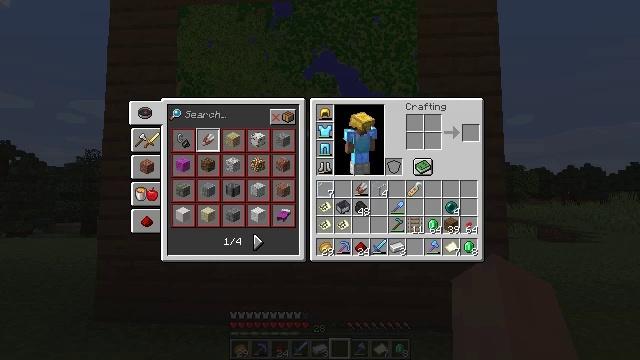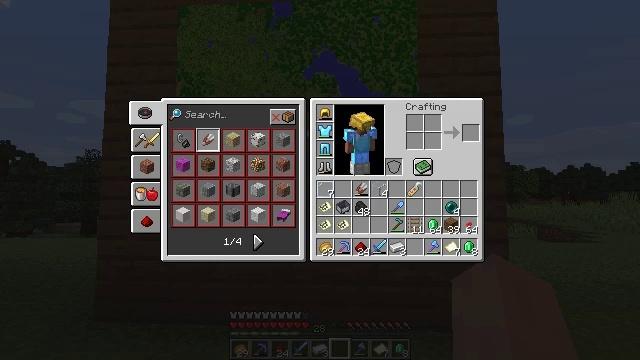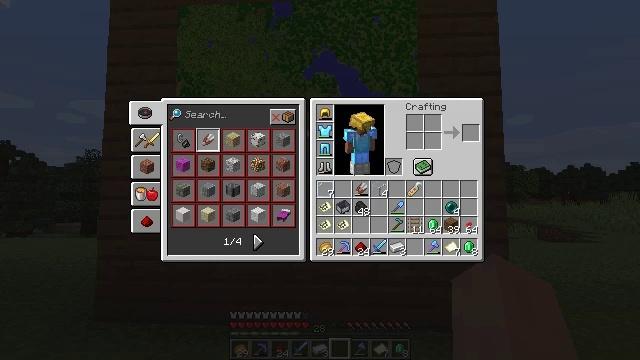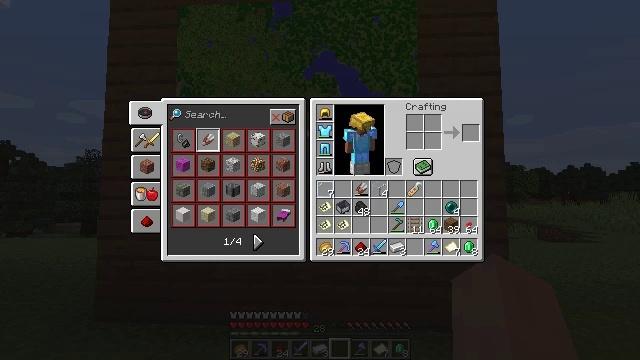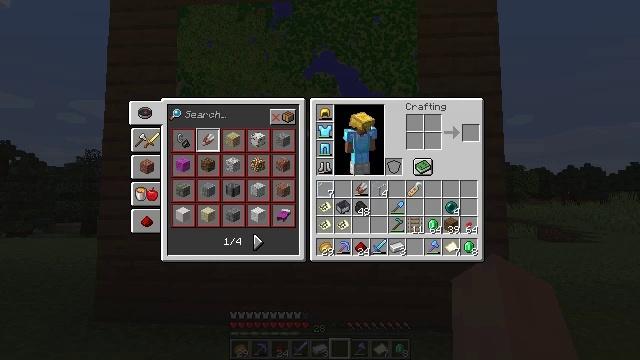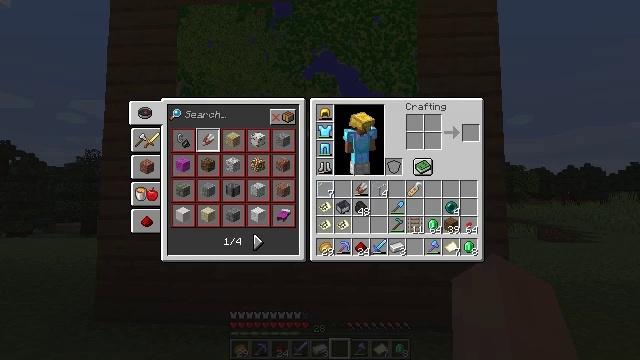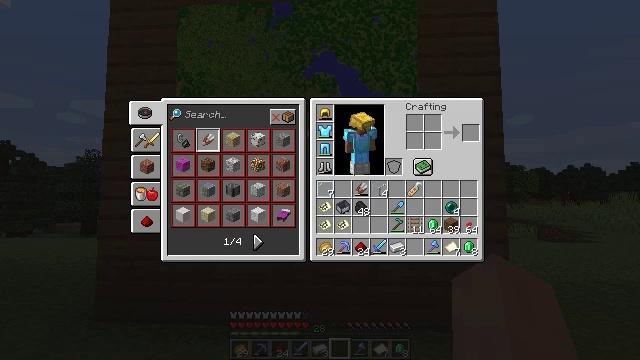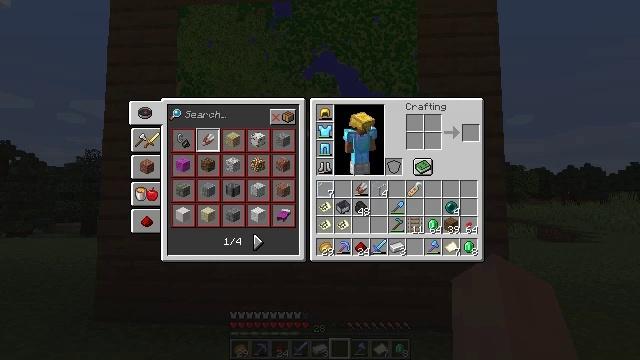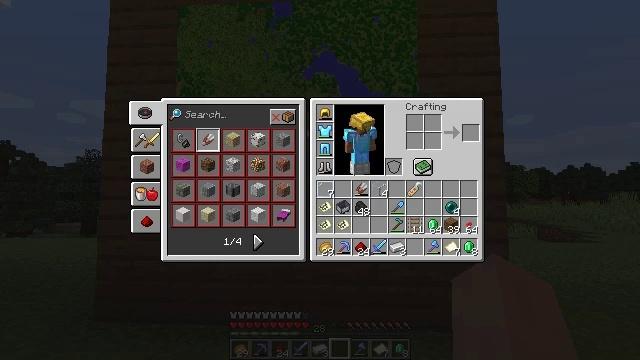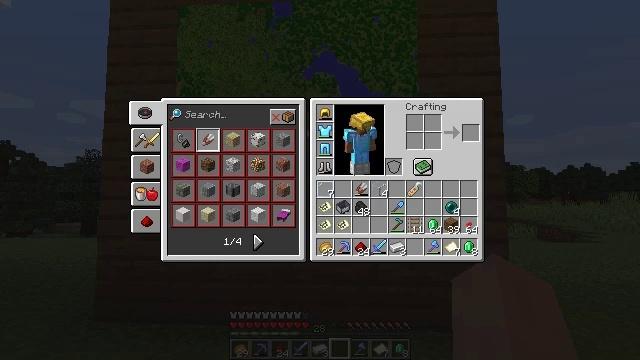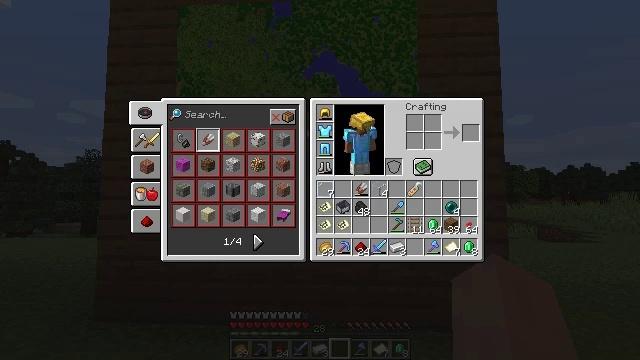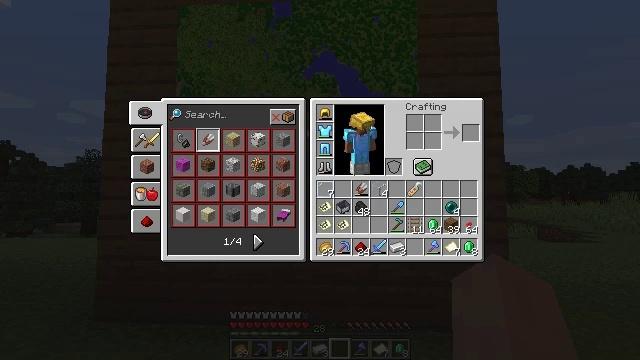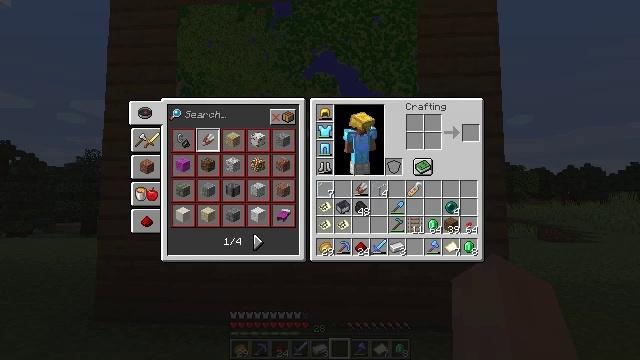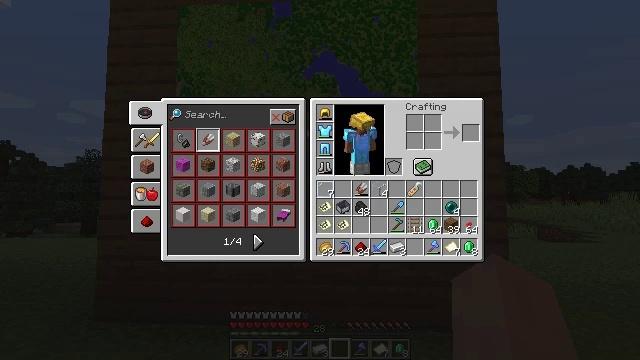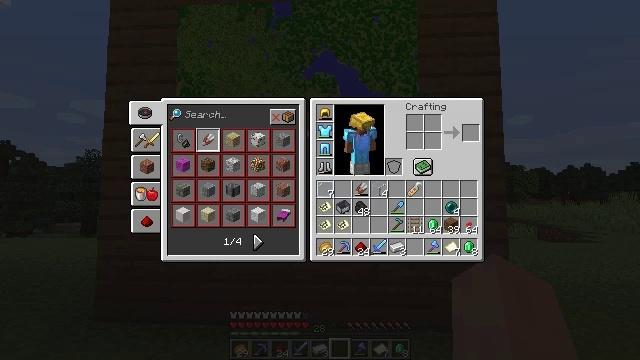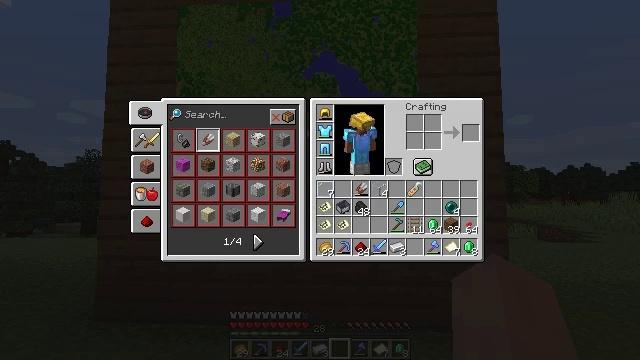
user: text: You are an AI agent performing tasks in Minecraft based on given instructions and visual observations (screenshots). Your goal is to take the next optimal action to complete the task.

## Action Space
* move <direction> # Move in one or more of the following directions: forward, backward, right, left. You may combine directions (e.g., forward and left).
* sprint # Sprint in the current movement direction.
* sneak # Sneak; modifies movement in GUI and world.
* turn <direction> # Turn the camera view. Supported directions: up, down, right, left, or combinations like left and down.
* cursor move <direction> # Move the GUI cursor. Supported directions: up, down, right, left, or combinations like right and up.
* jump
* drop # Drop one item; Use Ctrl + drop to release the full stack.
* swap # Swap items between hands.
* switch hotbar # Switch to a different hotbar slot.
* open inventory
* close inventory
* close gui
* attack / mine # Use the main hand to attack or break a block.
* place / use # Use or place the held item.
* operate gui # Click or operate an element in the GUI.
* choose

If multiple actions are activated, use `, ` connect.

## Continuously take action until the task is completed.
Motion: motion action
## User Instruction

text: Make an item frame in the crafting table.
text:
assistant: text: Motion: no_op
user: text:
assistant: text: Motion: no_op
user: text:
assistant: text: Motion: no_op
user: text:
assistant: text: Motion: no_op
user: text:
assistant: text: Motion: no_op
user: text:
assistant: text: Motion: no_op
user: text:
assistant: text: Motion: no_op
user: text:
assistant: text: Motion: no_op
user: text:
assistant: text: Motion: no_op
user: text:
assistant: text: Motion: no_op
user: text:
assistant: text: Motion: no_op
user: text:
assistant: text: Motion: no_op
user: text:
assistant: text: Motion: no_op
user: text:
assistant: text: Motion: no_op
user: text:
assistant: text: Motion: no_op
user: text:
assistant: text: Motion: no_op
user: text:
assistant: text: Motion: no_op
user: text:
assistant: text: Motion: no_op
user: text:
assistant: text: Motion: no_op
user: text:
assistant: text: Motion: no_op
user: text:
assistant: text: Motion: no_op
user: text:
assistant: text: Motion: no_op
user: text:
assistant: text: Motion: no_op
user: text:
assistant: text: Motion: no_op
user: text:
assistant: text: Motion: no_op
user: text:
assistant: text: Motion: no_op
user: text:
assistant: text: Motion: no_op
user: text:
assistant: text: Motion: no_op
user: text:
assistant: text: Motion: no_op
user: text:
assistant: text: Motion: no_op